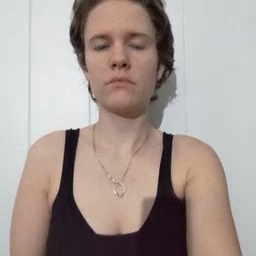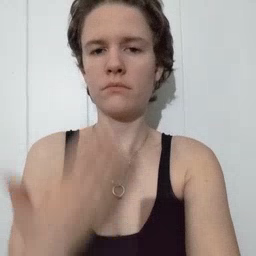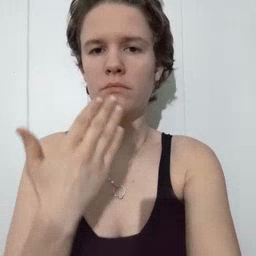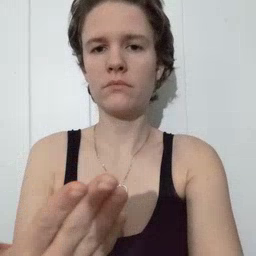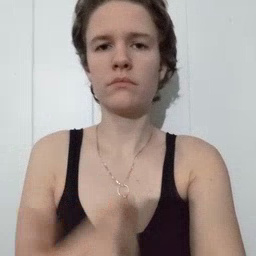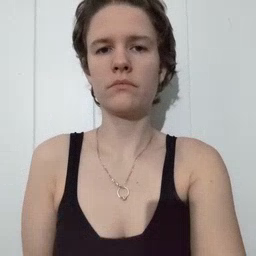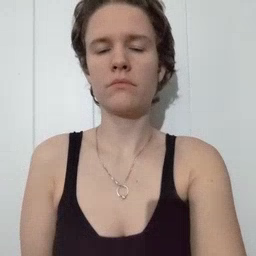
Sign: thankyou